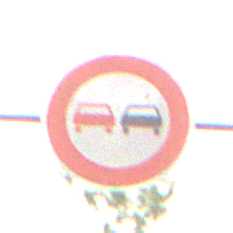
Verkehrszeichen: Ueberholverbot
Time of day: MorningAfternoon
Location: Outdoor (Nature)
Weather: Overcast
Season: NotSpecified
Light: Natural